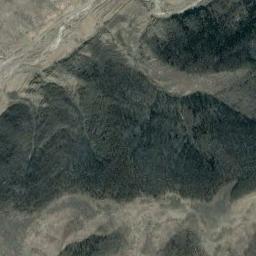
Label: mountain